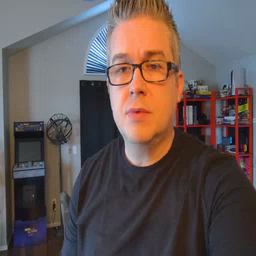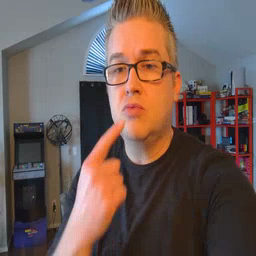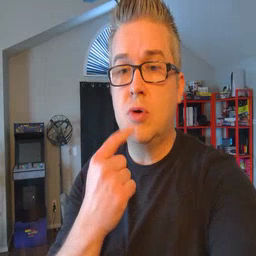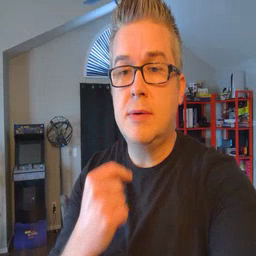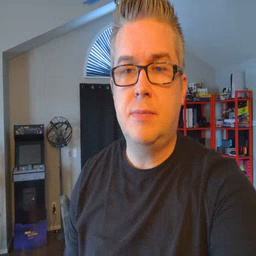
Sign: red